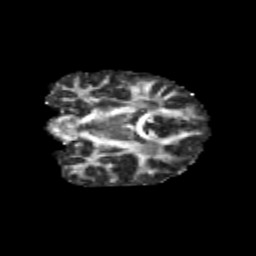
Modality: FA
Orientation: coronal
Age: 14
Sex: female
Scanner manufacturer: siemens
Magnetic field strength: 3 T
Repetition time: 3.8 s
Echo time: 0.07 s